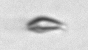
Label: Cryptophyta